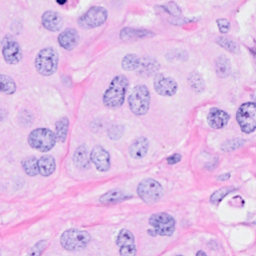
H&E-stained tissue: Breast